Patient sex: M
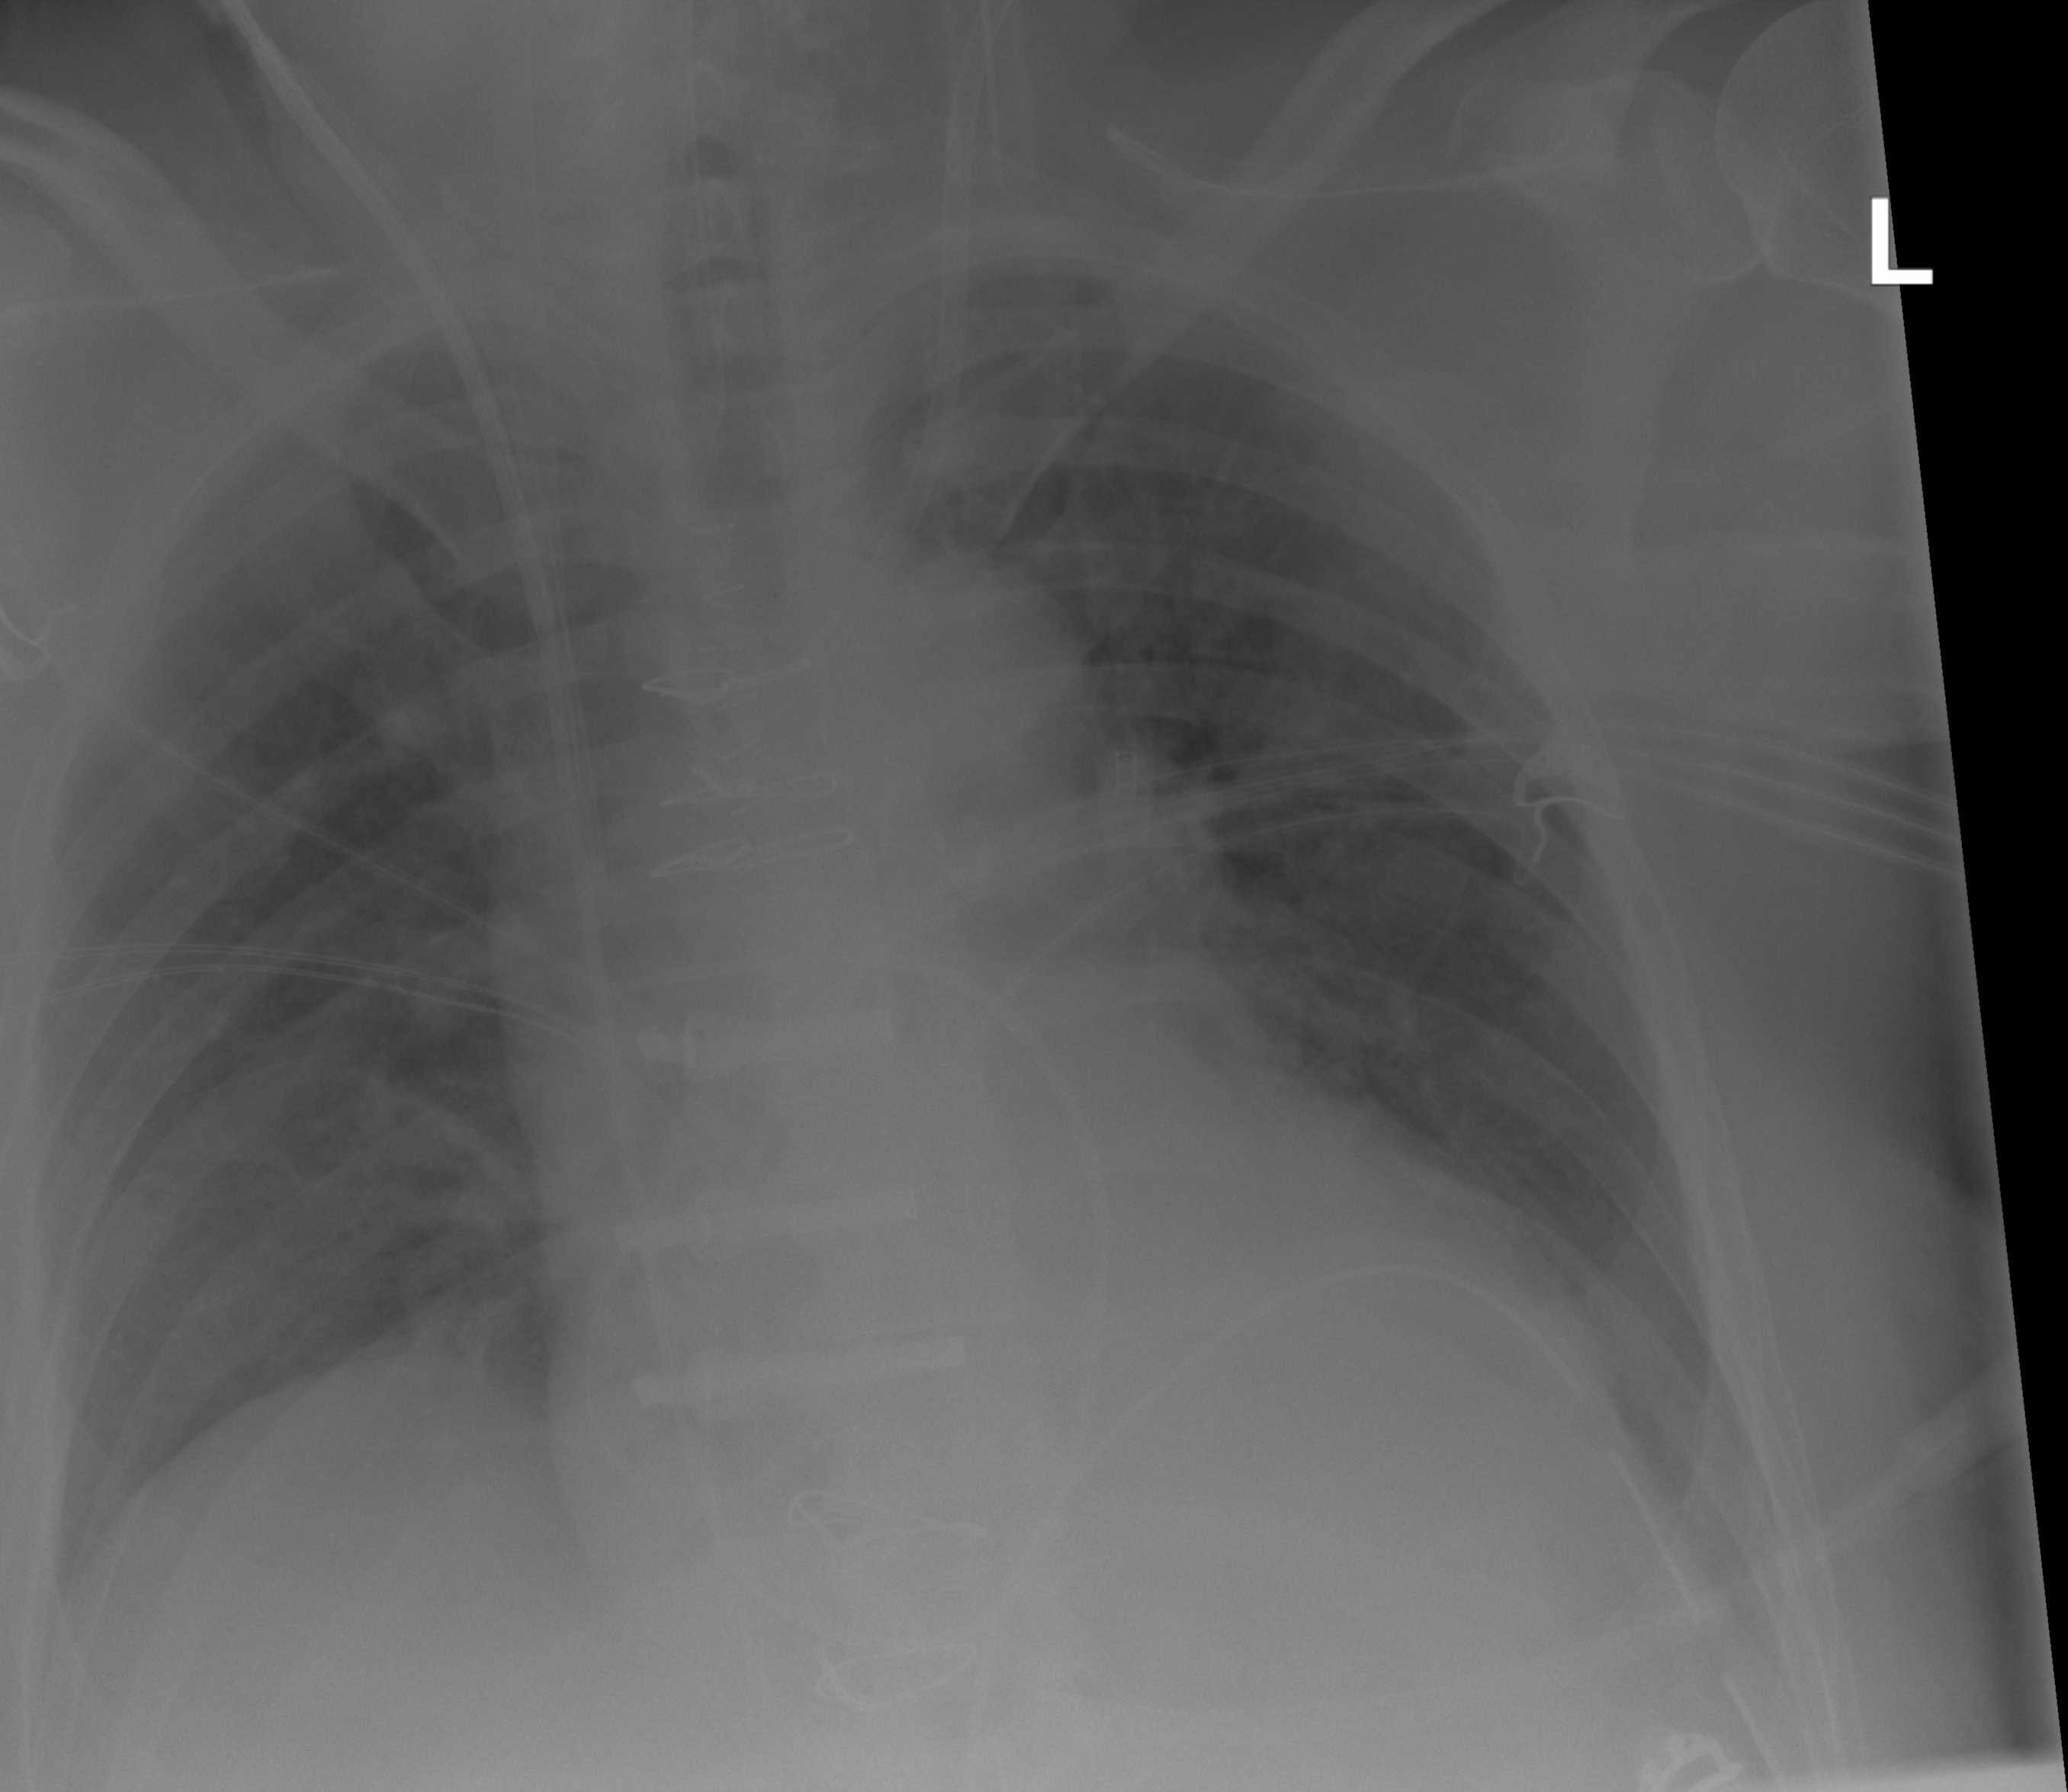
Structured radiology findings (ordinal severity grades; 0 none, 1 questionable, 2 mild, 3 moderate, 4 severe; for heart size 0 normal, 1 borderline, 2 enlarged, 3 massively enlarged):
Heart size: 2
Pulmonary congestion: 1
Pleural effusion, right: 0
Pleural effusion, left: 0
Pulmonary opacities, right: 0
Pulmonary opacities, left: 0
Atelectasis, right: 0
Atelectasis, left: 2